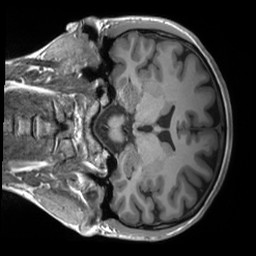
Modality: T1w
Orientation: coronal
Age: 24
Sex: female
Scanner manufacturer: siemens
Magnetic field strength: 3 T
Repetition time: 1.8 s
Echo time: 0.00241 s